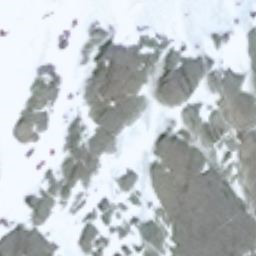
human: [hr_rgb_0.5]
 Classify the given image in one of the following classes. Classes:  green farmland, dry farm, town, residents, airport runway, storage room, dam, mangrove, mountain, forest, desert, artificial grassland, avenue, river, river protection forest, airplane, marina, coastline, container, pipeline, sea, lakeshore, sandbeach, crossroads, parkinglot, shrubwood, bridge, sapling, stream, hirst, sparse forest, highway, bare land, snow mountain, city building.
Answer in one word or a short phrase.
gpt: snow mountain